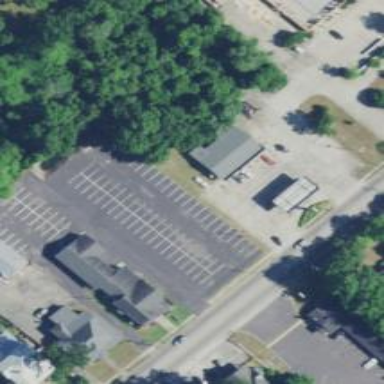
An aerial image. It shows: Convenience shop.